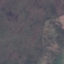
Land use / land cover: HerbaceousVegetation